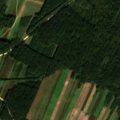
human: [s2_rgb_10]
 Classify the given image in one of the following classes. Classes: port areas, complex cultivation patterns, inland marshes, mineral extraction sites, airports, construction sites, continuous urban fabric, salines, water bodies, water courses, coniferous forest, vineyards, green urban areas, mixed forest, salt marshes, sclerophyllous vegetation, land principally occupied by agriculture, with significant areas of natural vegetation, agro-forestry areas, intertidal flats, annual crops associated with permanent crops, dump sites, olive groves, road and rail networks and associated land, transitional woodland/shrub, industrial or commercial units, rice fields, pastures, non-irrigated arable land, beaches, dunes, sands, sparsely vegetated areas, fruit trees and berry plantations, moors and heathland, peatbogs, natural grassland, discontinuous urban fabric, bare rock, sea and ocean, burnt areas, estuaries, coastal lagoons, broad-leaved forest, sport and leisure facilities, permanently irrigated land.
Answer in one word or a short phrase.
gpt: non-irrigated arable land, complex cultivation patterns, coniferous forest